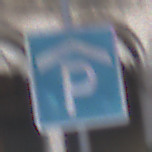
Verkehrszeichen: Parkhaus
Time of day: SunriseSunset
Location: Outdoor (Urban)
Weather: PartlyCloudy
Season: NotSpecified
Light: Natural